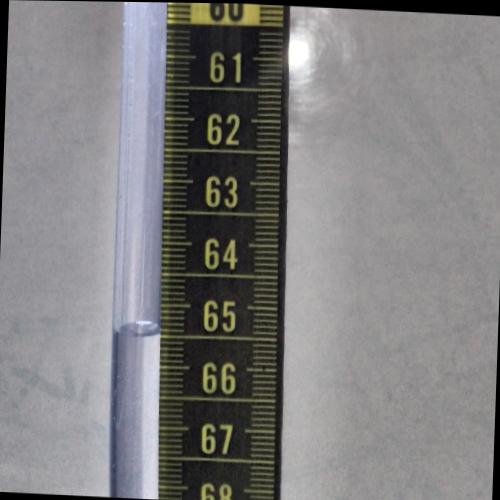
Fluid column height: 65.5 cm